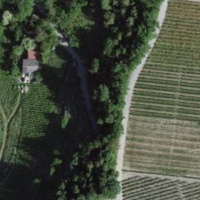
EUNIS habitat code: 40
Species observed at this site:
Saponaria ocymoides